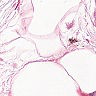
Metastatic tissue present: no